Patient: sex M, age 55
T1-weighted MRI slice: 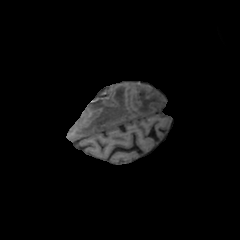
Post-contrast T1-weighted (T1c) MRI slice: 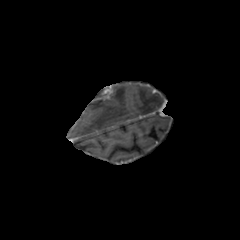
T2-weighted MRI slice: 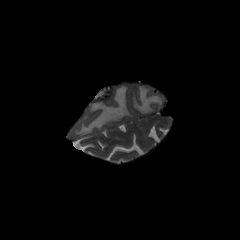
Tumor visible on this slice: yes
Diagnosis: Glioblastoma, IDH-wildtype
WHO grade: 4